Question: I am trying to add a small border to an icon.
The problem is, the image is in the top of bordered box, but I want it to display in the center. Here is what it looks like at present

My border CSS style:
'''
div.Icon{
float:left;
border:1px #ccc solid;
padding:3px;
height:80px;
width:110px;
}
div.Icon img{
text-align:center;
}
'''
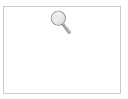
Answer: Center the image in the div as its background.
'''
div.Icon{
float:left;
border:1px #ccc solid;
padding:3px;
height:80px;
width:110px;
background:url(yourimage.gif) no-repeat 50% 50%;
}
'''
...And if the image has to be dynamic, you could set the 'background-image' directly in the 'style' attribute of you element in your html.
'''
<div style="background-image:url(<?php //whatever ?>);"></div>
'''
In the css, you can then just remove the path...
'''
background:no-repeat 50% 50%;
'''